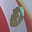
Label: 0